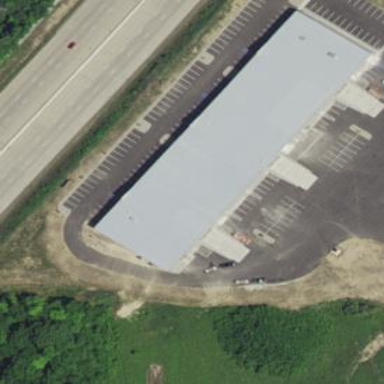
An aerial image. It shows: Commercial building.